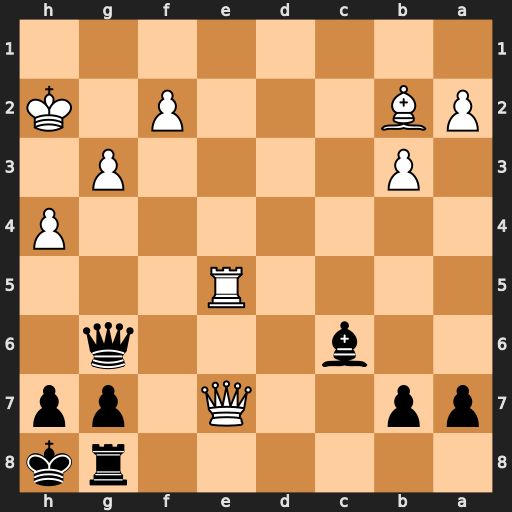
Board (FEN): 6rk/pp2Q1pp/2b3q1/4R3/7P/1P4P1/PB3P1K/8
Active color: b
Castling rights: -
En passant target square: -
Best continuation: Qb1 Re1 Qxb2